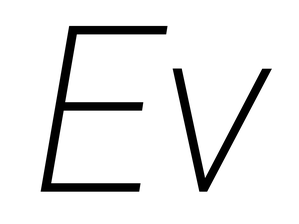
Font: Roboto-Italic_ExtraLight_Italic